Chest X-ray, PA view. Patient: 57 years old, sex F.
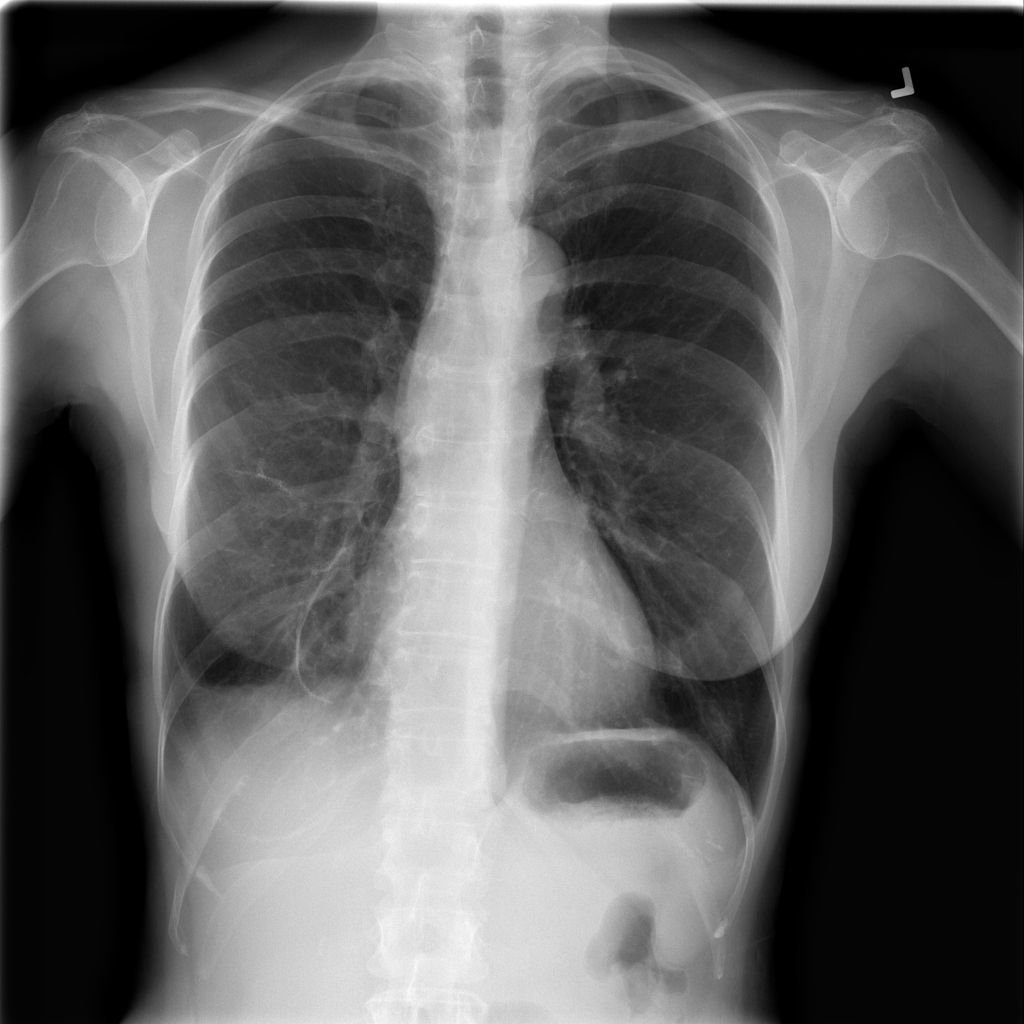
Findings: No Finding